Aerial crown-view tile of a tropical tree (Barro Colorado Island, Panama), acquired 20241014:
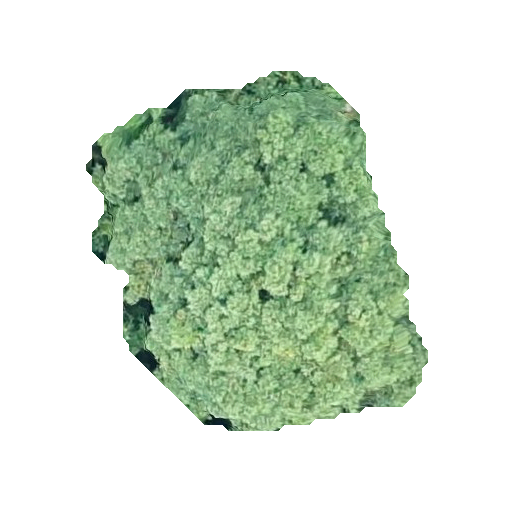
Species: Handroanthus guayacan
GBIF accepted scientific name: Handroanthus guayacan
Crown area: 136.671 m²